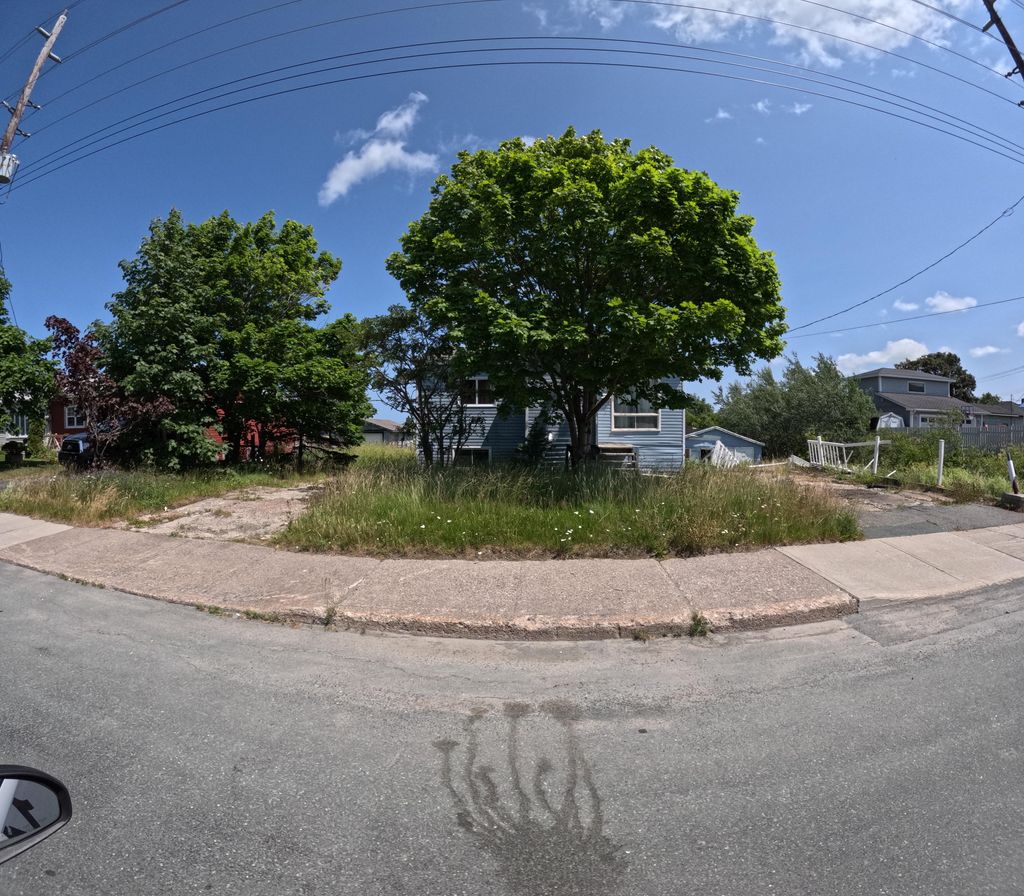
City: st_johns